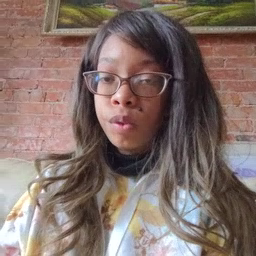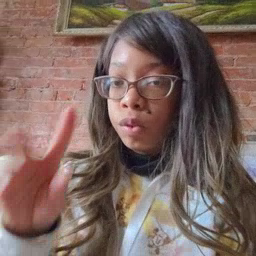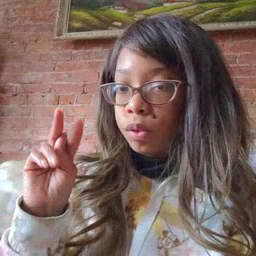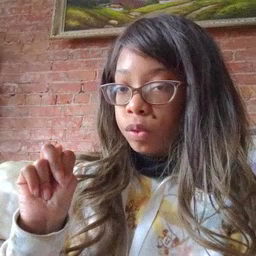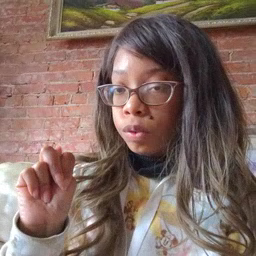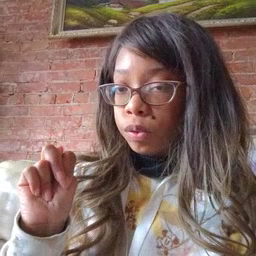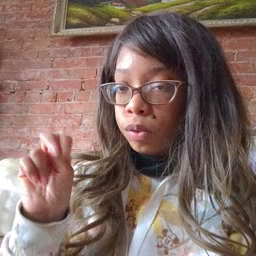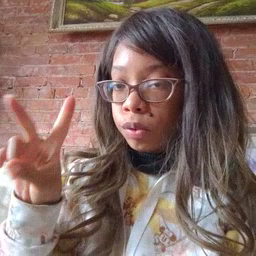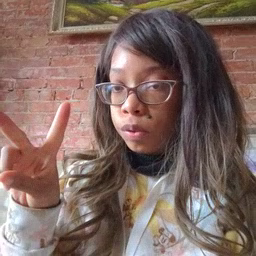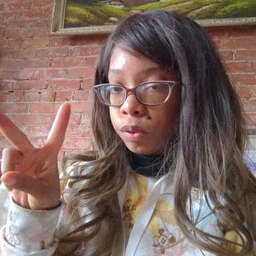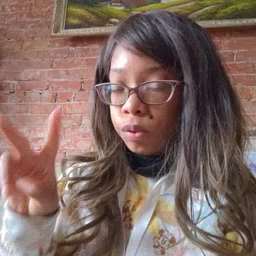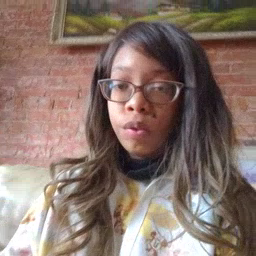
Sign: TV